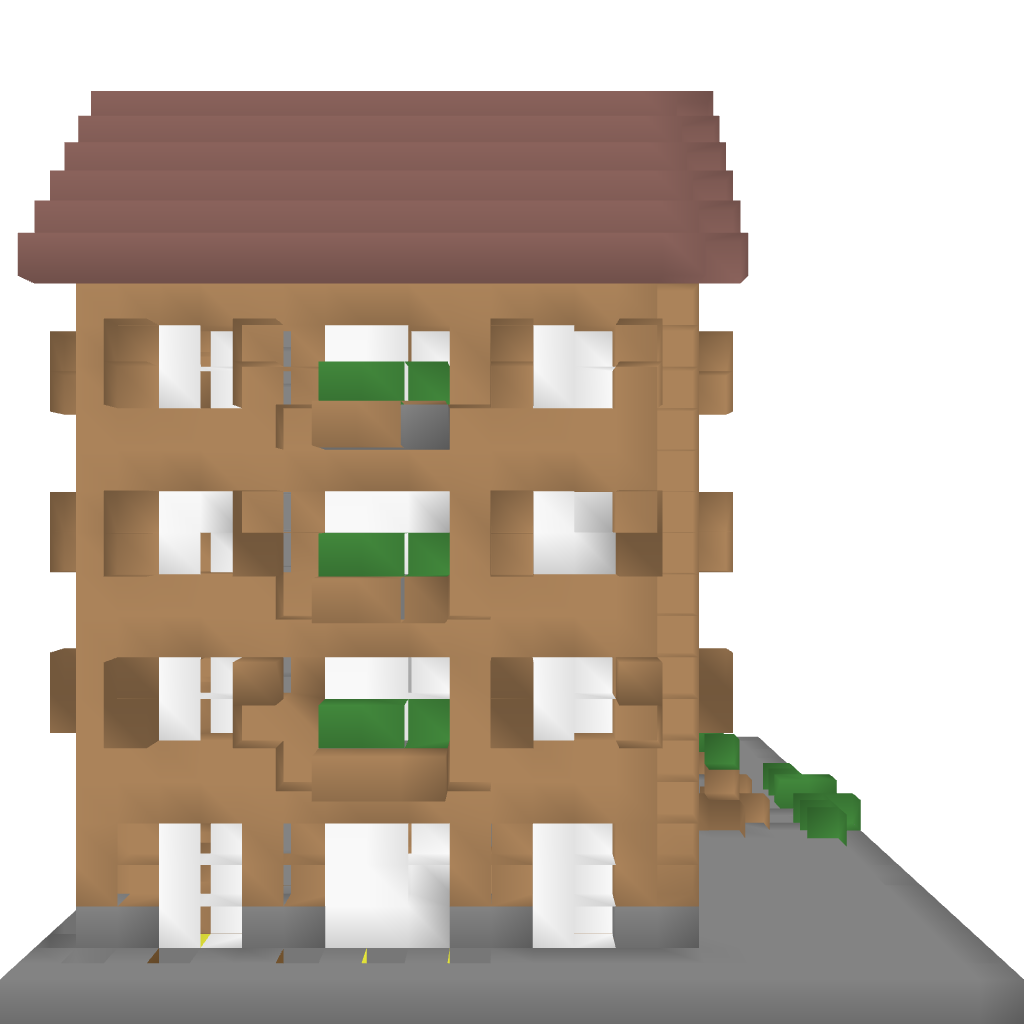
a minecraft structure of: House #5 high quality